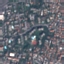
Label: Residential